Interaction volume radius: 5 \u00c5
Interaction volume height: 10 \u00c5
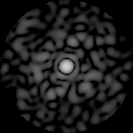
Disorder parameter: 0.8347